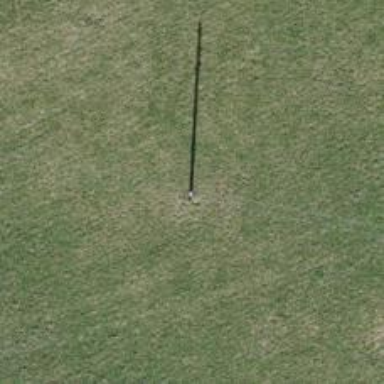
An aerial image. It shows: Power pole.